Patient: sex M, age 68
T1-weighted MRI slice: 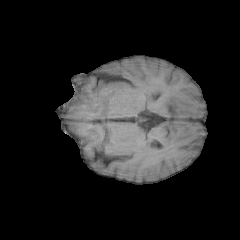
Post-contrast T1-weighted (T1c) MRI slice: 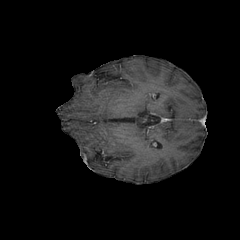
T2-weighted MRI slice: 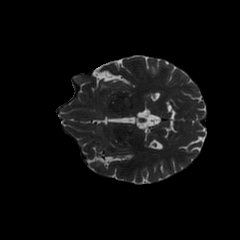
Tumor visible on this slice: no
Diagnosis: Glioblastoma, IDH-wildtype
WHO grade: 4